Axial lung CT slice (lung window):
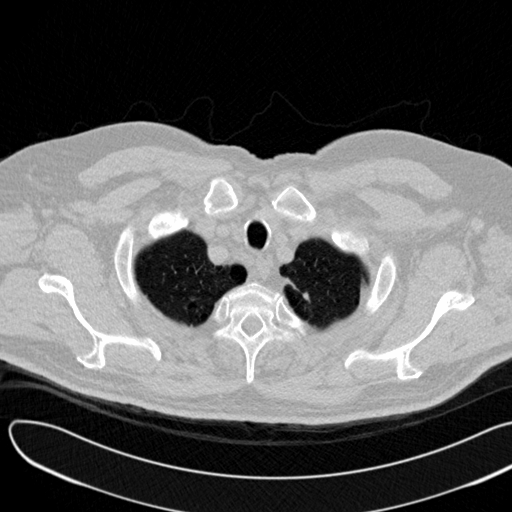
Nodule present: no